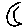
Label: moon